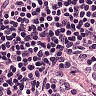
Metastatic tissue present: no